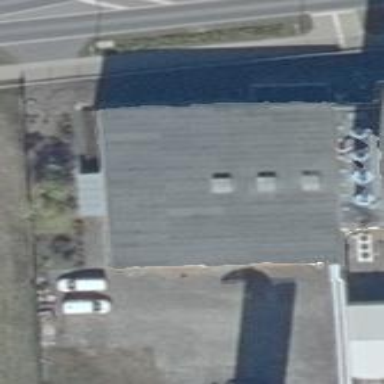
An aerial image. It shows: Industrial building.